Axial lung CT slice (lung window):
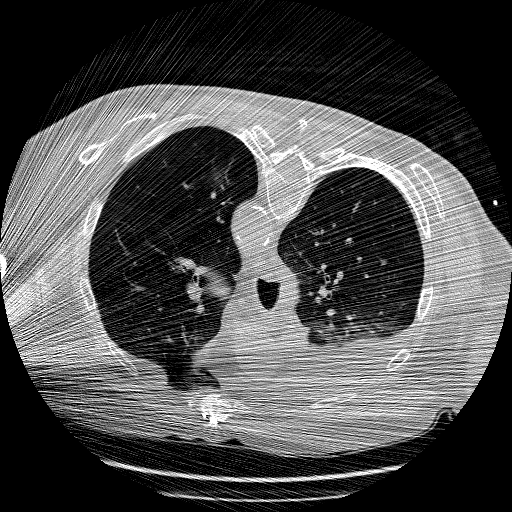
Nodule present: no